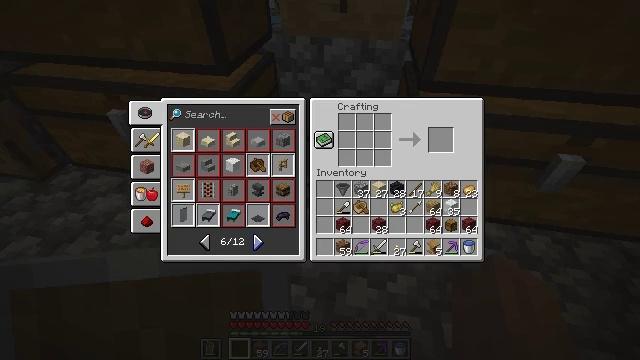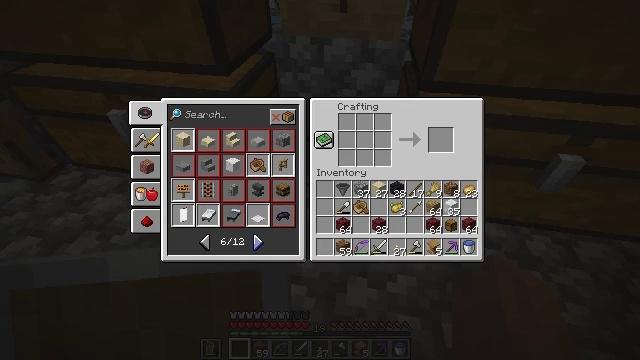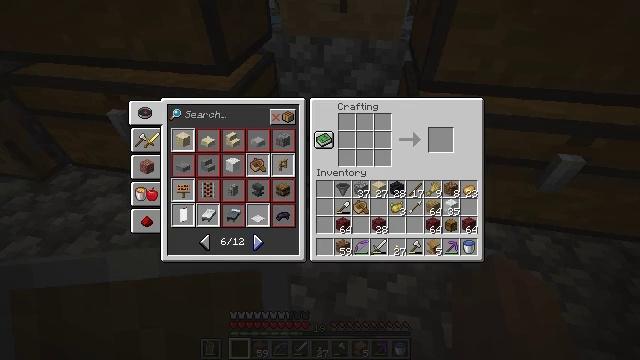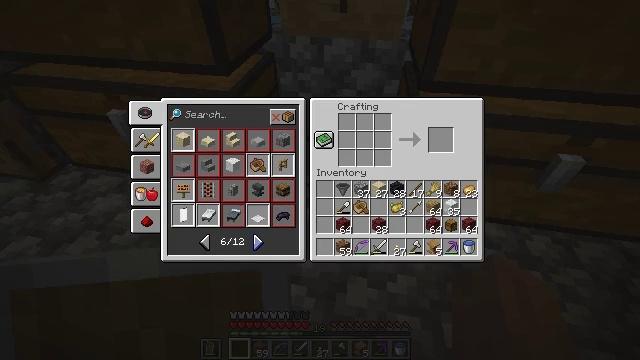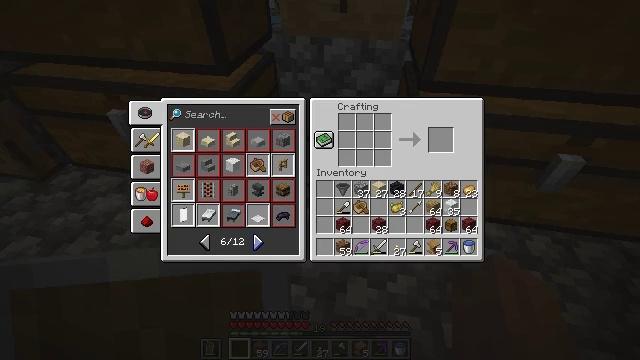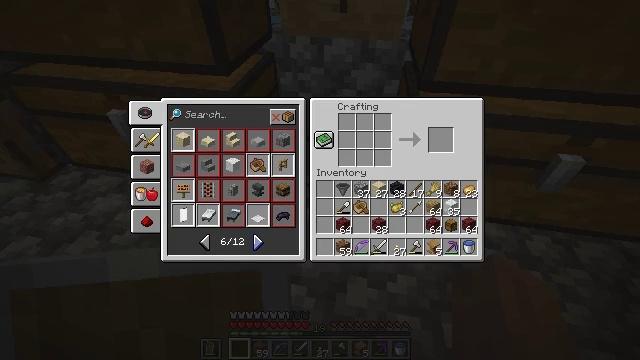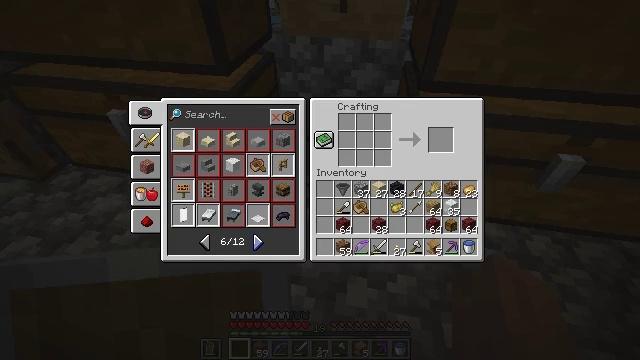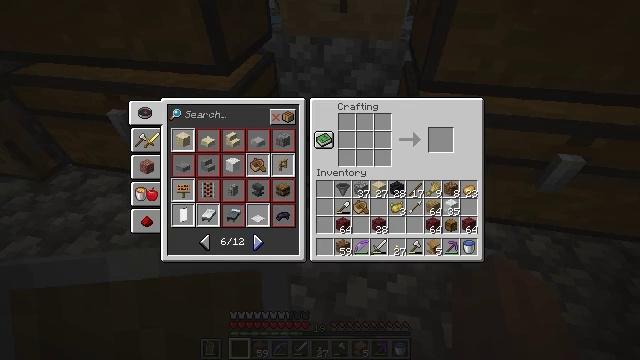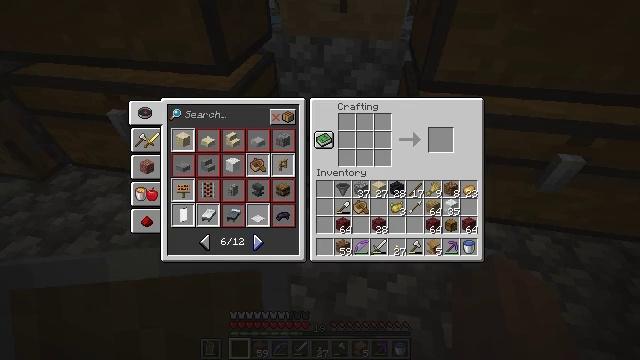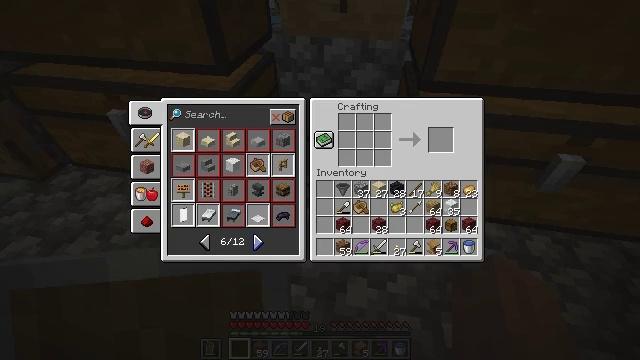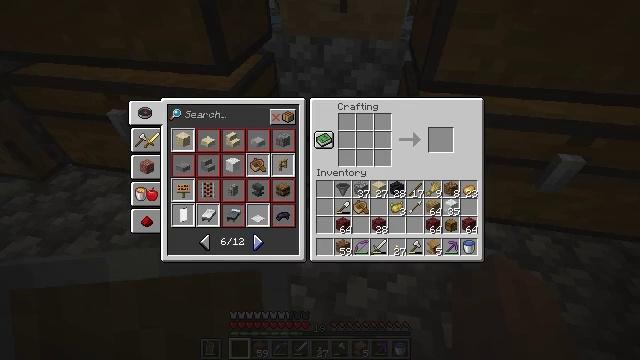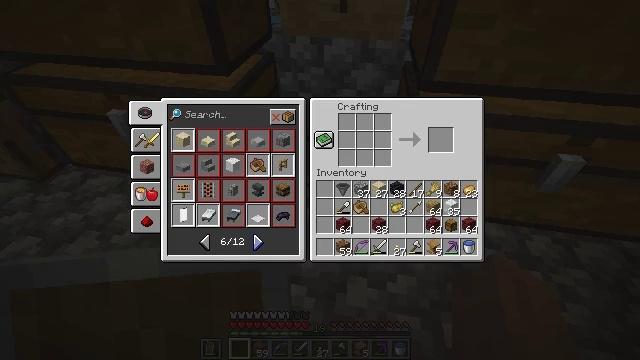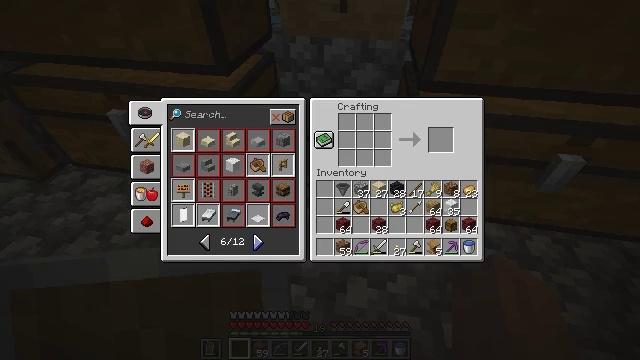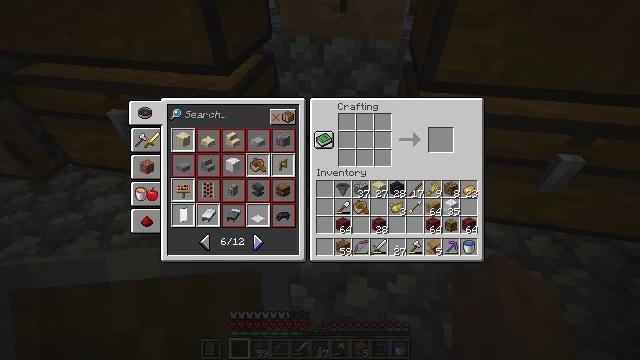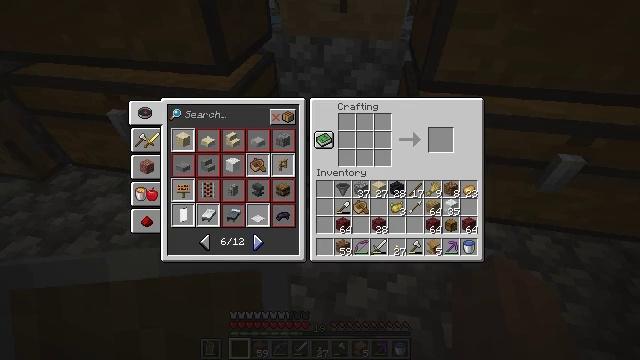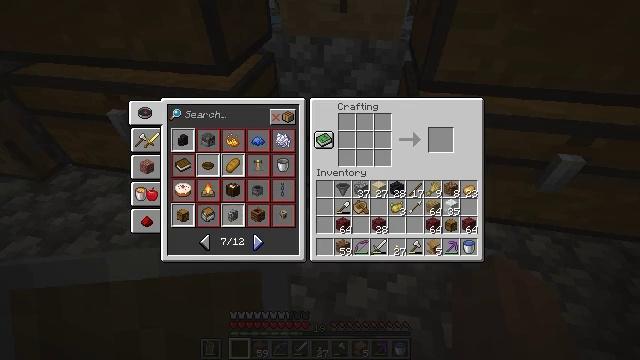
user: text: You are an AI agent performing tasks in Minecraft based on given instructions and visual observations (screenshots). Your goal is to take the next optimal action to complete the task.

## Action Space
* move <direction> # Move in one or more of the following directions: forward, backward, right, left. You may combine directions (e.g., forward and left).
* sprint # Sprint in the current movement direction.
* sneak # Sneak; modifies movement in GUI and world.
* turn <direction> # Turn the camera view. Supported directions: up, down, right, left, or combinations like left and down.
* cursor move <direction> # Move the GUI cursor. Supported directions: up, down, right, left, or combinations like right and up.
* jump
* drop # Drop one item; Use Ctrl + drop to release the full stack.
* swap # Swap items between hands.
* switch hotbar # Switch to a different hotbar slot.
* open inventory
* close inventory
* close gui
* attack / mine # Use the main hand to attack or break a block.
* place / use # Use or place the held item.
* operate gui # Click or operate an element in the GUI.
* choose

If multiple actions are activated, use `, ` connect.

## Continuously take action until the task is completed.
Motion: motion action
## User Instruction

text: Create an oak sign using the crafting table.
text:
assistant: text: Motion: no_op
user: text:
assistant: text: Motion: no_op
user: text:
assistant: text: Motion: no_op
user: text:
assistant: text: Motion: no_op
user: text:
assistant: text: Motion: no_op
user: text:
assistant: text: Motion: no_op
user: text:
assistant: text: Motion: no_op
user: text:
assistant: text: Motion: no_op
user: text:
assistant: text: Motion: no_op
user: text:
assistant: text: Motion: no_op
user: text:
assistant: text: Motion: no_op
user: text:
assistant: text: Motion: no_op
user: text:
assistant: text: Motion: no_op
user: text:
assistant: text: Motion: no_op
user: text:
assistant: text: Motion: attack / mine
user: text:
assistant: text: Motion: attack / mine
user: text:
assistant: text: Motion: attack / mine
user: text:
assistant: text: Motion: no_op
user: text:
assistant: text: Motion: no_op
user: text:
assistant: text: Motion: no_op
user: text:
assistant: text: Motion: no_op
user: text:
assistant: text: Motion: no_op
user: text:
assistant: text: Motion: turn left
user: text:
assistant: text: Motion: turn left
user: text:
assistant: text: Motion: turn left
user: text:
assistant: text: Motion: no_op
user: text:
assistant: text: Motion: no_op
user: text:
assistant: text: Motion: no_op
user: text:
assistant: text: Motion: attack / mine
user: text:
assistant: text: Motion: attack / mine